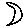
Label: moon